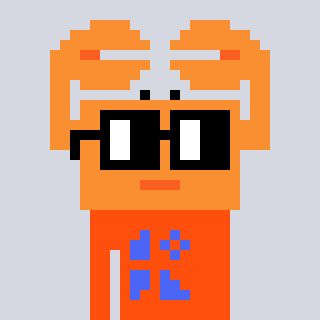
a pixel art character with square black glasses, a crab-shaped head and a orange-colored body on a cool background